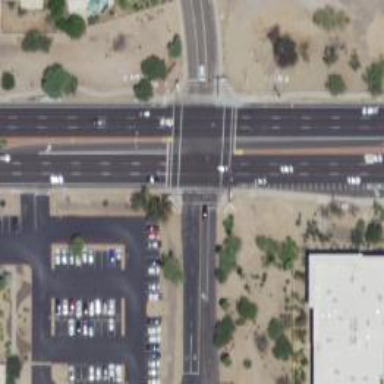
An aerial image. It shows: Solid stop line on the road marking.